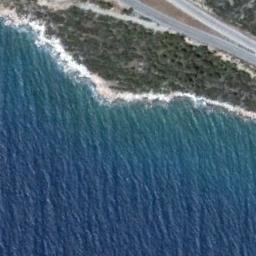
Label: beach